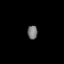
Tissue: lung
Cell type: Others
Senescence score: 0.2027
Nuclear area (px): 136
Mean DAPI intensity: 118.206